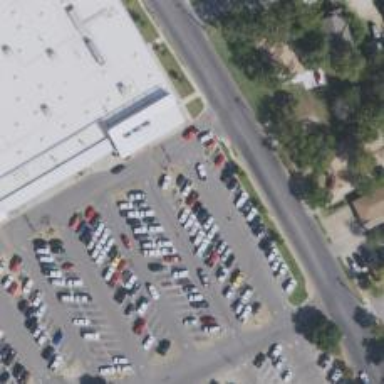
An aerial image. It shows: Parking space.